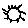
Label: sun